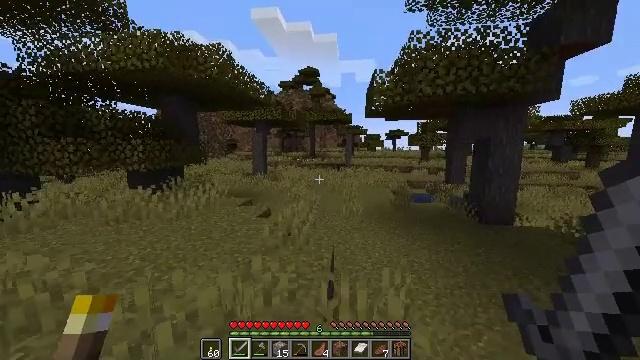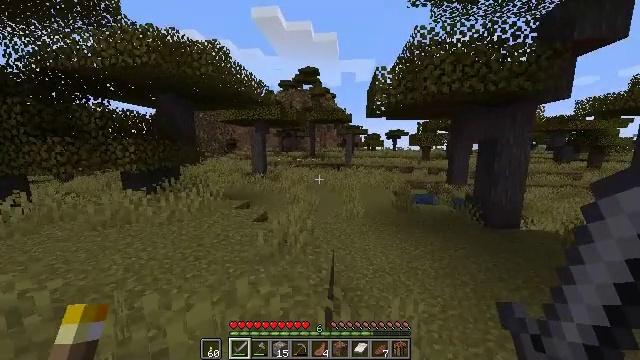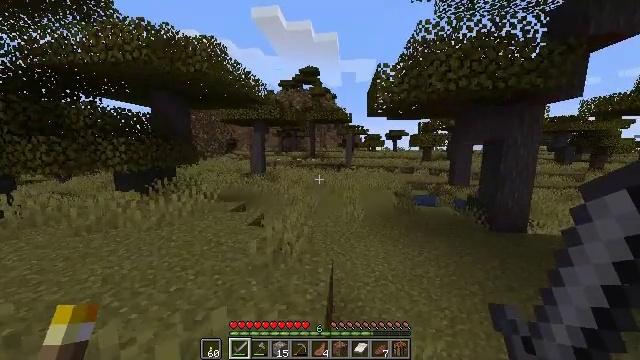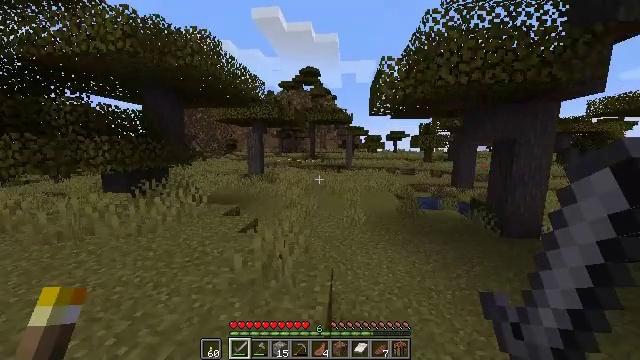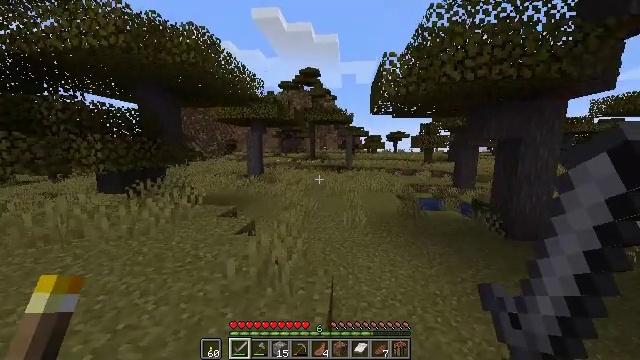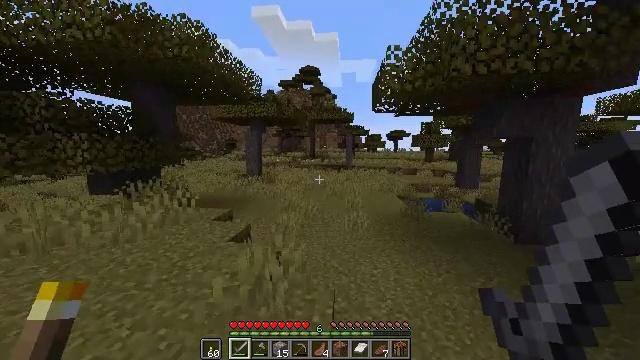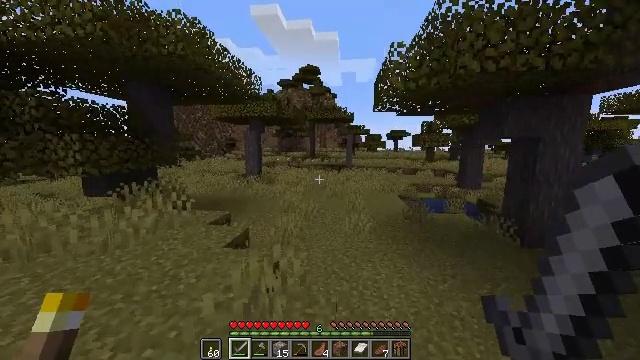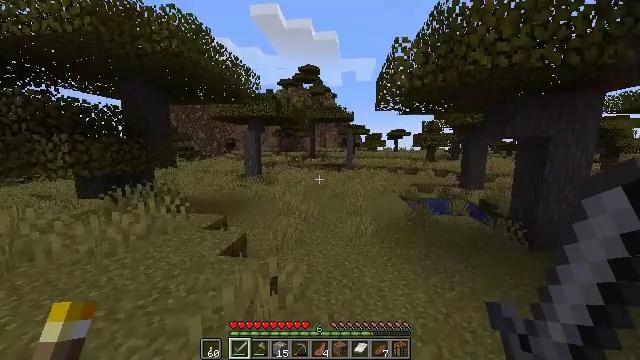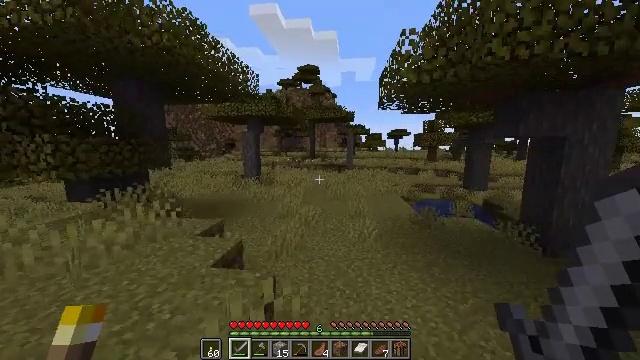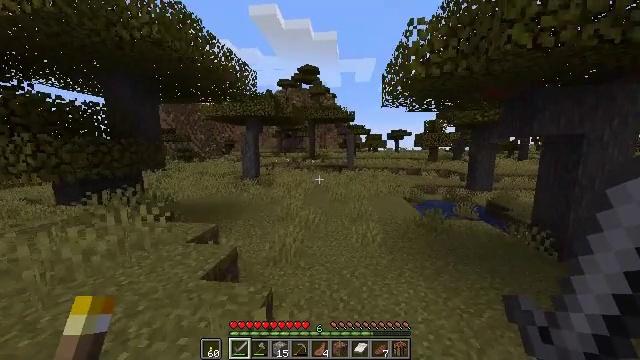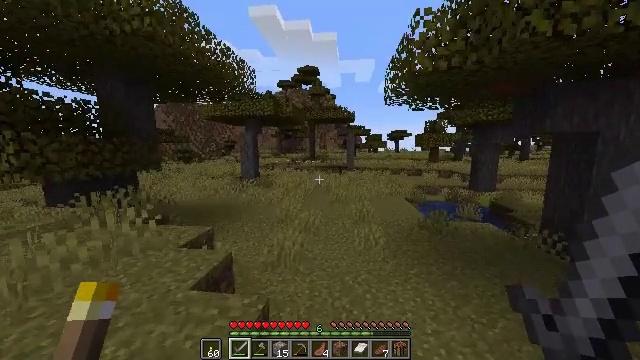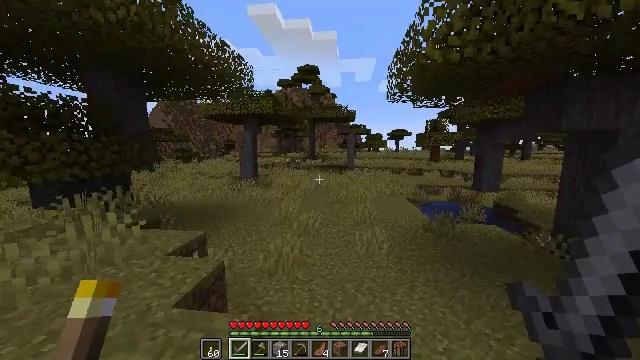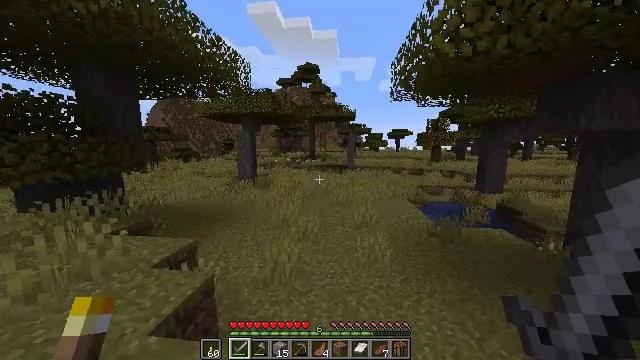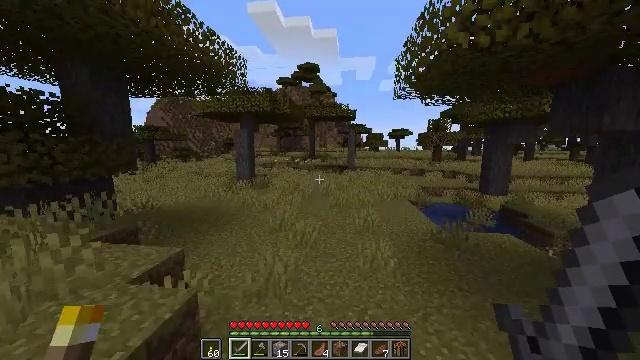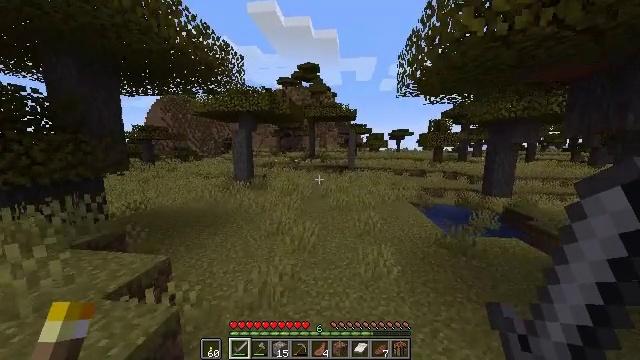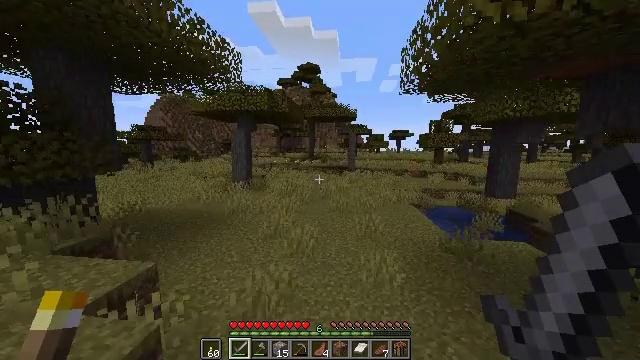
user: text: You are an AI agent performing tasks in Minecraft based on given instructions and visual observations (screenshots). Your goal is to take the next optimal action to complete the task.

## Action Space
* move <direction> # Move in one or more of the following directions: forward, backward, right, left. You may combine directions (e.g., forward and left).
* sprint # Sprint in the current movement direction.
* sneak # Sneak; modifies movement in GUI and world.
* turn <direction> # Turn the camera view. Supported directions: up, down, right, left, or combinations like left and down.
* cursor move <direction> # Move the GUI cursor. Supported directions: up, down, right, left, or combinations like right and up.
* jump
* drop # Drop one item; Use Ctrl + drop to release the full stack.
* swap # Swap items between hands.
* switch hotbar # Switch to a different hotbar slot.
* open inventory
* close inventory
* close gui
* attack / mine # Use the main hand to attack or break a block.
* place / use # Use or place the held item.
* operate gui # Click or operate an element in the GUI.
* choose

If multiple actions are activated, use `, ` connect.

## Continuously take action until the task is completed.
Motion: motion action
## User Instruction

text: Attack the ground to gather sand.
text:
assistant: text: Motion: move forward, sprint
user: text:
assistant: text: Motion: move forward, sprint
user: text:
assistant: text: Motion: move forward, sprint
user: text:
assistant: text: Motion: move forward, sprint
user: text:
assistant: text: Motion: move forward, sprint
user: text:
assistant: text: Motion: move forward, sprint
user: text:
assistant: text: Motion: move forward, sprint
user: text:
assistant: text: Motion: move forward, sprint
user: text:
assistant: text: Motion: move forward, sprint
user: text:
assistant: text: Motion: move forward, sprint
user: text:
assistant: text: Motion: move forward, sprint
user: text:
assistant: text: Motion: move forward, sprint
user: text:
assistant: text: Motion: move forward, sprint
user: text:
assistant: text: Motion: move forward, sprint
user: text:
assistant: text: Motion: move forward, sprint
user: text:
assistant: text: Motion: move forward, sprint
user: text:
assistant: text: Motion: move forward, sprint
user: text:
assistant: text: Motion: move forward, sprint
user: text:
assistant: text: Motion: move forward, sprint
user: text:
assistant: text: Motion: move forward, sprint
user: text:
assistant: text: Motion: move forward, sprint
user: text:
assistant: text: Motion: move forward, sprint
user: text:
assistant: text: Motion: move forward, sprint
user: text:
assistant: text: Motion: move forward, sprint
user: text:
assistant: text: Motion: move forward, sprint
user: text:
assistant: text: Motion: move forward, sprint
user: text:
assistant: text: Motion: move forward, sprint, turn left
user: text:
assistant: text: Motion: move forward, sprint, turn left
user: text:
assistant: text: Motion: move forward, sprint
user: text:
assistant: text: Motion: move forward, sprint